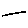
Label: line